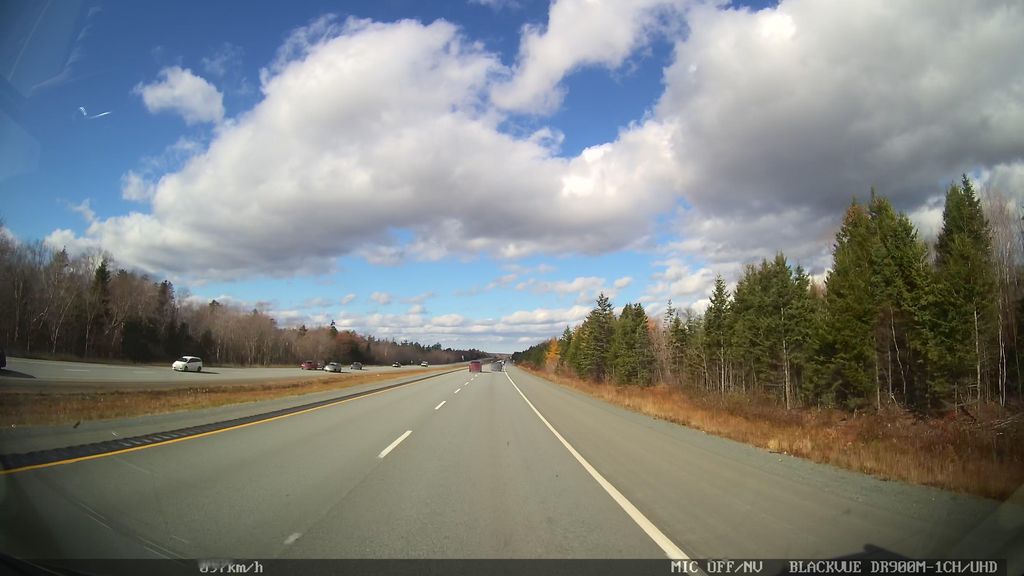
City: halifax